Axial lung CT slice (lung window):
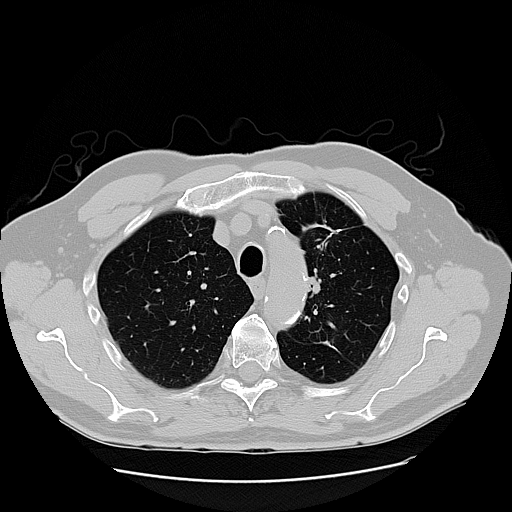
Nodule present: no